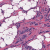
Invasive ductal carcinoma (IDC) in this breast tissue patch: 1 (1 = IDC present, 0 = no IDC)